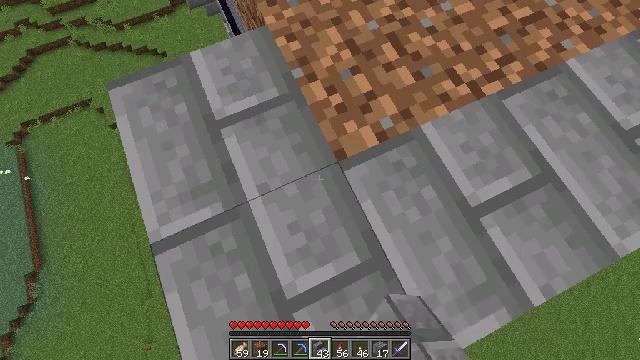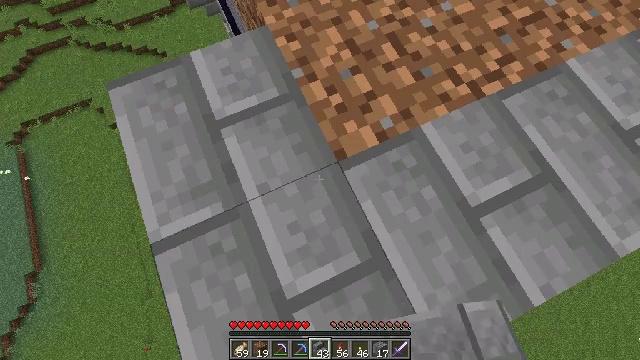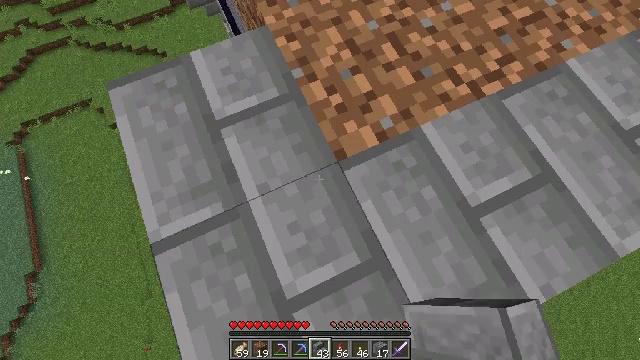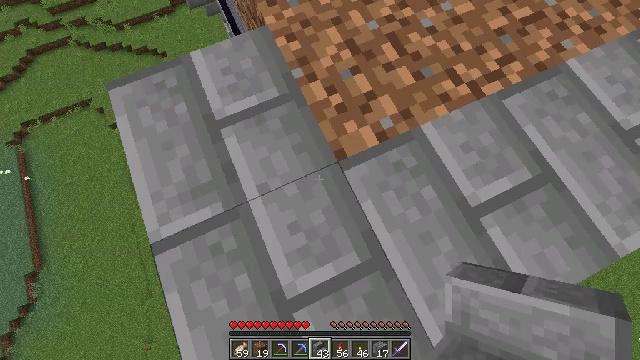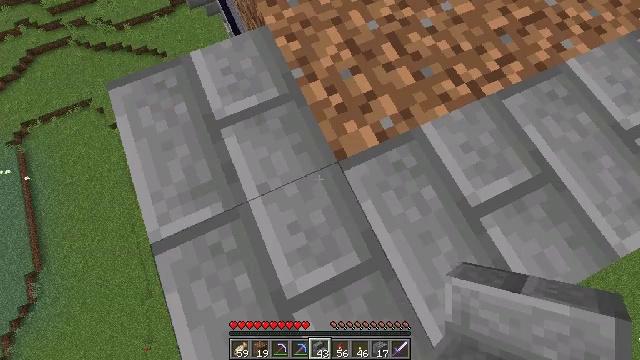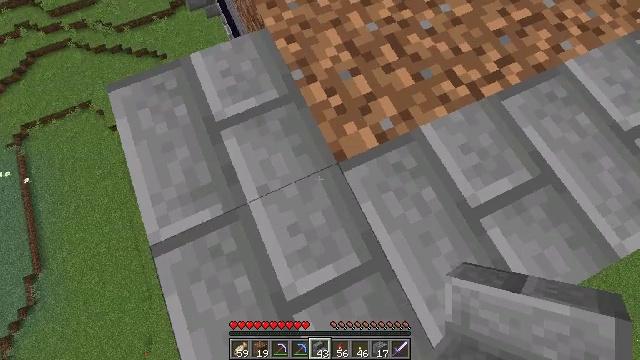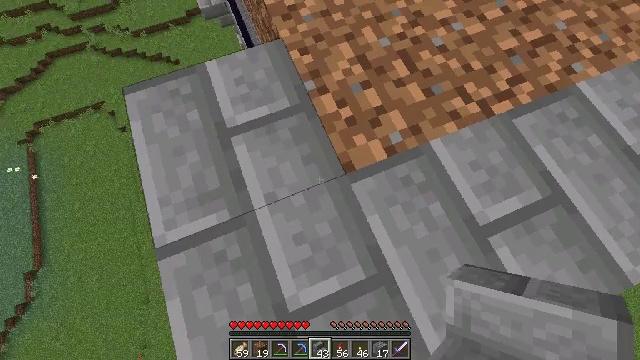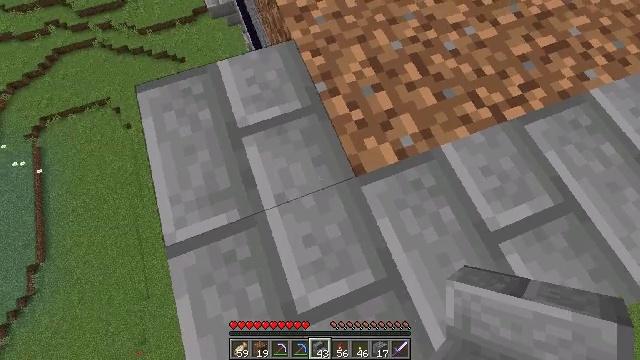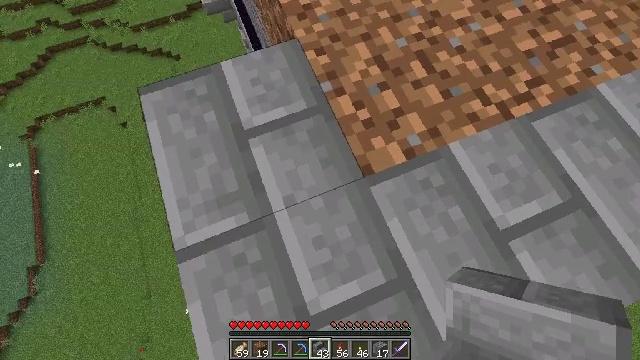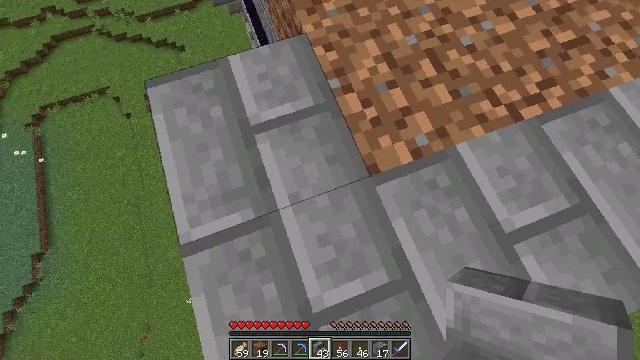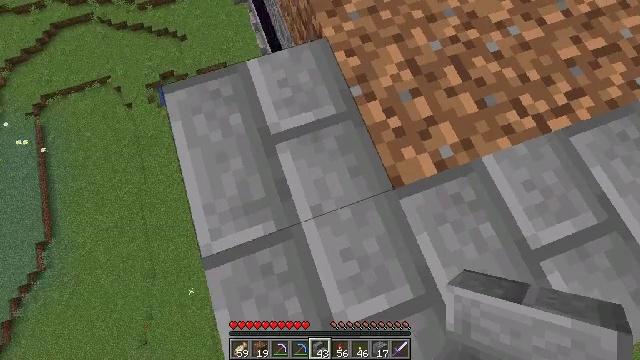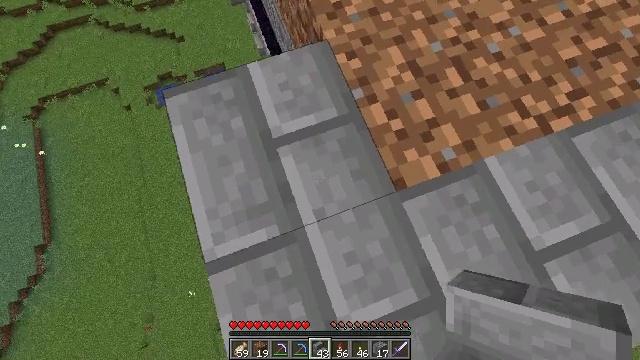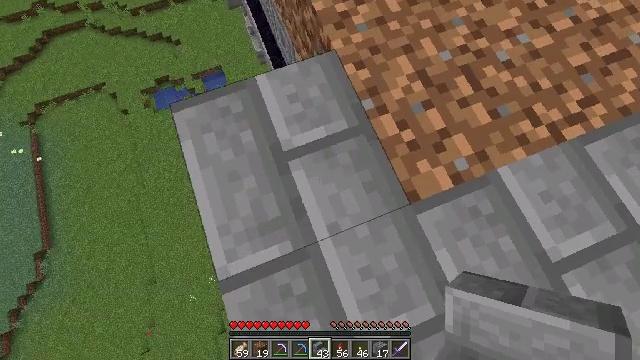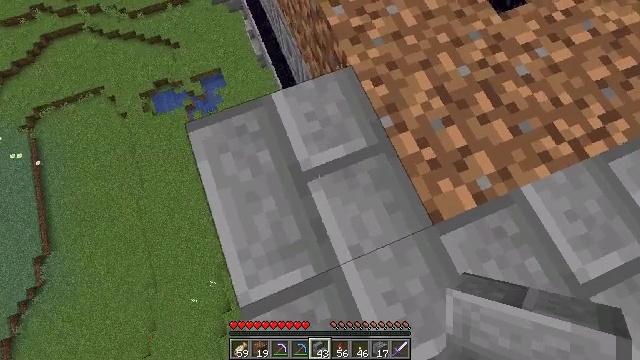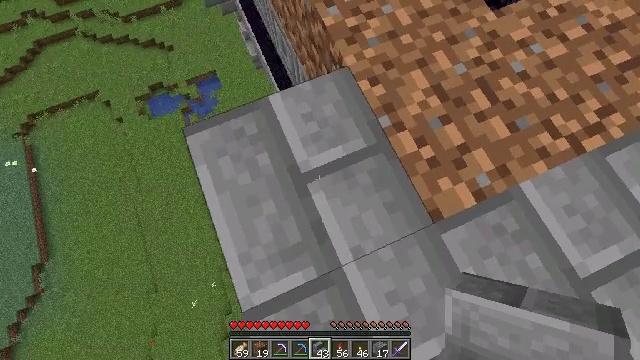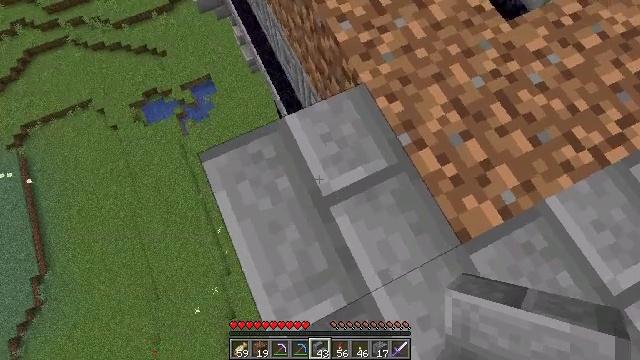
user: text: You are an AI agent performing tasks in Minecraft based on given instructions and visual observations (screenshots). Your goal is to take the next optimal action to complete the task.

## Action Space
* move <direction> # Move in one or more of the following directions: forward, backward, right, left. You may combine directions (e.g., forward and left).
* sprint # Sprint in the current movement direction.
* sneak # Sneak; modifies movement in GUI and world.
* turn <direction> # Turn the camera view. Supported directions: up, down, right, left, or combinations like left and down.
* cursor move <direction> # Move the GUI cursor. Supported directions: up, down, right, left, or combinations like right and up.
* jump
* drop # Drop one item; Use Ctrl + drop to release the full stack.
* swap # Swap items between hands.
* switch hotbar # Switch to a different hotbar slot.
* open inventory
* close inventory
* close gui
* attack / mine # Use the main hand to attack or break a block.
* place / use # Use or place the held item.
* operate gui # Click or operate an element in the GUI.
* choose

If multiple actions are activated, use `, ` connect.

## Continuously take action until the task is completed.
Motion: motion action
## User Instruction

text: Recycle the stone brick stairs from the structure.
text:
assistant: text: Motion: sneak
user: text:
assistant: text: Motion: sneak
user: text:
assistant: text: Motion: sneak
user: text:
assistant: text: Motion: sneak
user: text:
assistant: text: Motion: sneak
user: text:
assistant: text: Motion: move left, sneak, turn left and up
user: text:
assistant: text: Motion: move left, sneak, turn left
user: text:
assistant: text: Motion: move forward and move left, sneak, turn right
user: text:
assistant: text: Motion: move forward and move left, sneak, turn left and down
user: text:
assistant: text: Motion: move forward and move left, sneak, turn down
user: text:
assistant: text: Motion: move forward and move left, sneak
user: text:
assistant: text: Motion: move forward and move left, sneak, turn right
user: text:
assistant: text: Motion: move forward and move left, sneak
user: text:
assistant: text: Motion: move forward and move left, sneak, turn right
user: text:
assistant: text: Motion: move forward and move left, sneak, turn right
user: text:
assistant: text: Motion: move forward and move left, sneak, turn right
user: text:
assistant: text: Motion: move forward and move left, sneak, turn right
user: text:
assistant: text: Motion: move forward and move left, sneak, turn right
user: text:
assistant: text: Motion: move forward and move left, sneak, turn right and up
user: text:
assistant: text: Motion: move forward and move left, sneak, turn right
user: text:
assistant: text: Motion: move forward and move left, sneak, turn right
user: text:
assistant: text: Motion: move forward and move left, sneak, turn right and up
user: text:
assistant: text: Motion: move left, sneak, turn right and up
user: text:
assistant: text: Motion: move left, sneak, turn right
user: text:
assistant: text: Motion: move back and move left, sneak, turn right
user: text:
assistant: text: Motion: move back and move left, sneak, turn right
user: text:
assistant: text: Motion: move back and move left, sneak
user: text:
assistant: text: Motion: move back and move left, sneak, turn right
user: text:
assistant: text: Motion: move left, sneak
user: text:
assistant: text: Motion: sneak